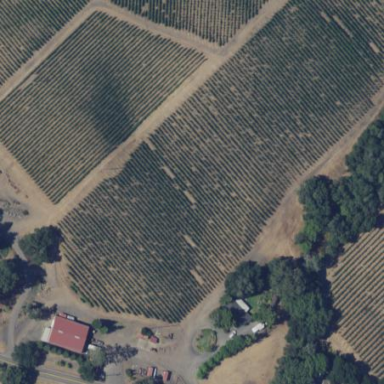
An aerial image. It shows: Vineyard with grape crops.